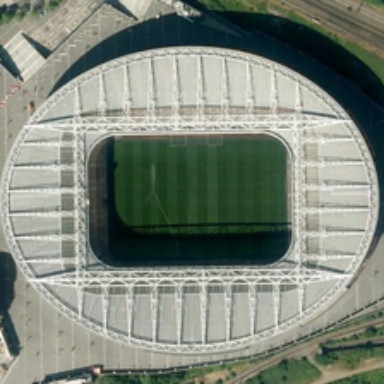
Some green trees are near an oval stadium .